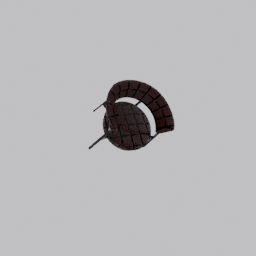
Label: furniture